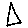
Label: triangle